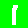
Digit: 1